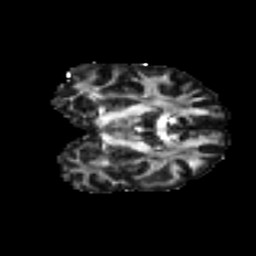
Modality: FA
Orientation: coronal
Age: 51
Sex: female
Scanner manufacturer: ge
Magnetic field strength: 3 T
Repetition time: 7.8 s
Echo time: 0.0606 s